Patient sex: M
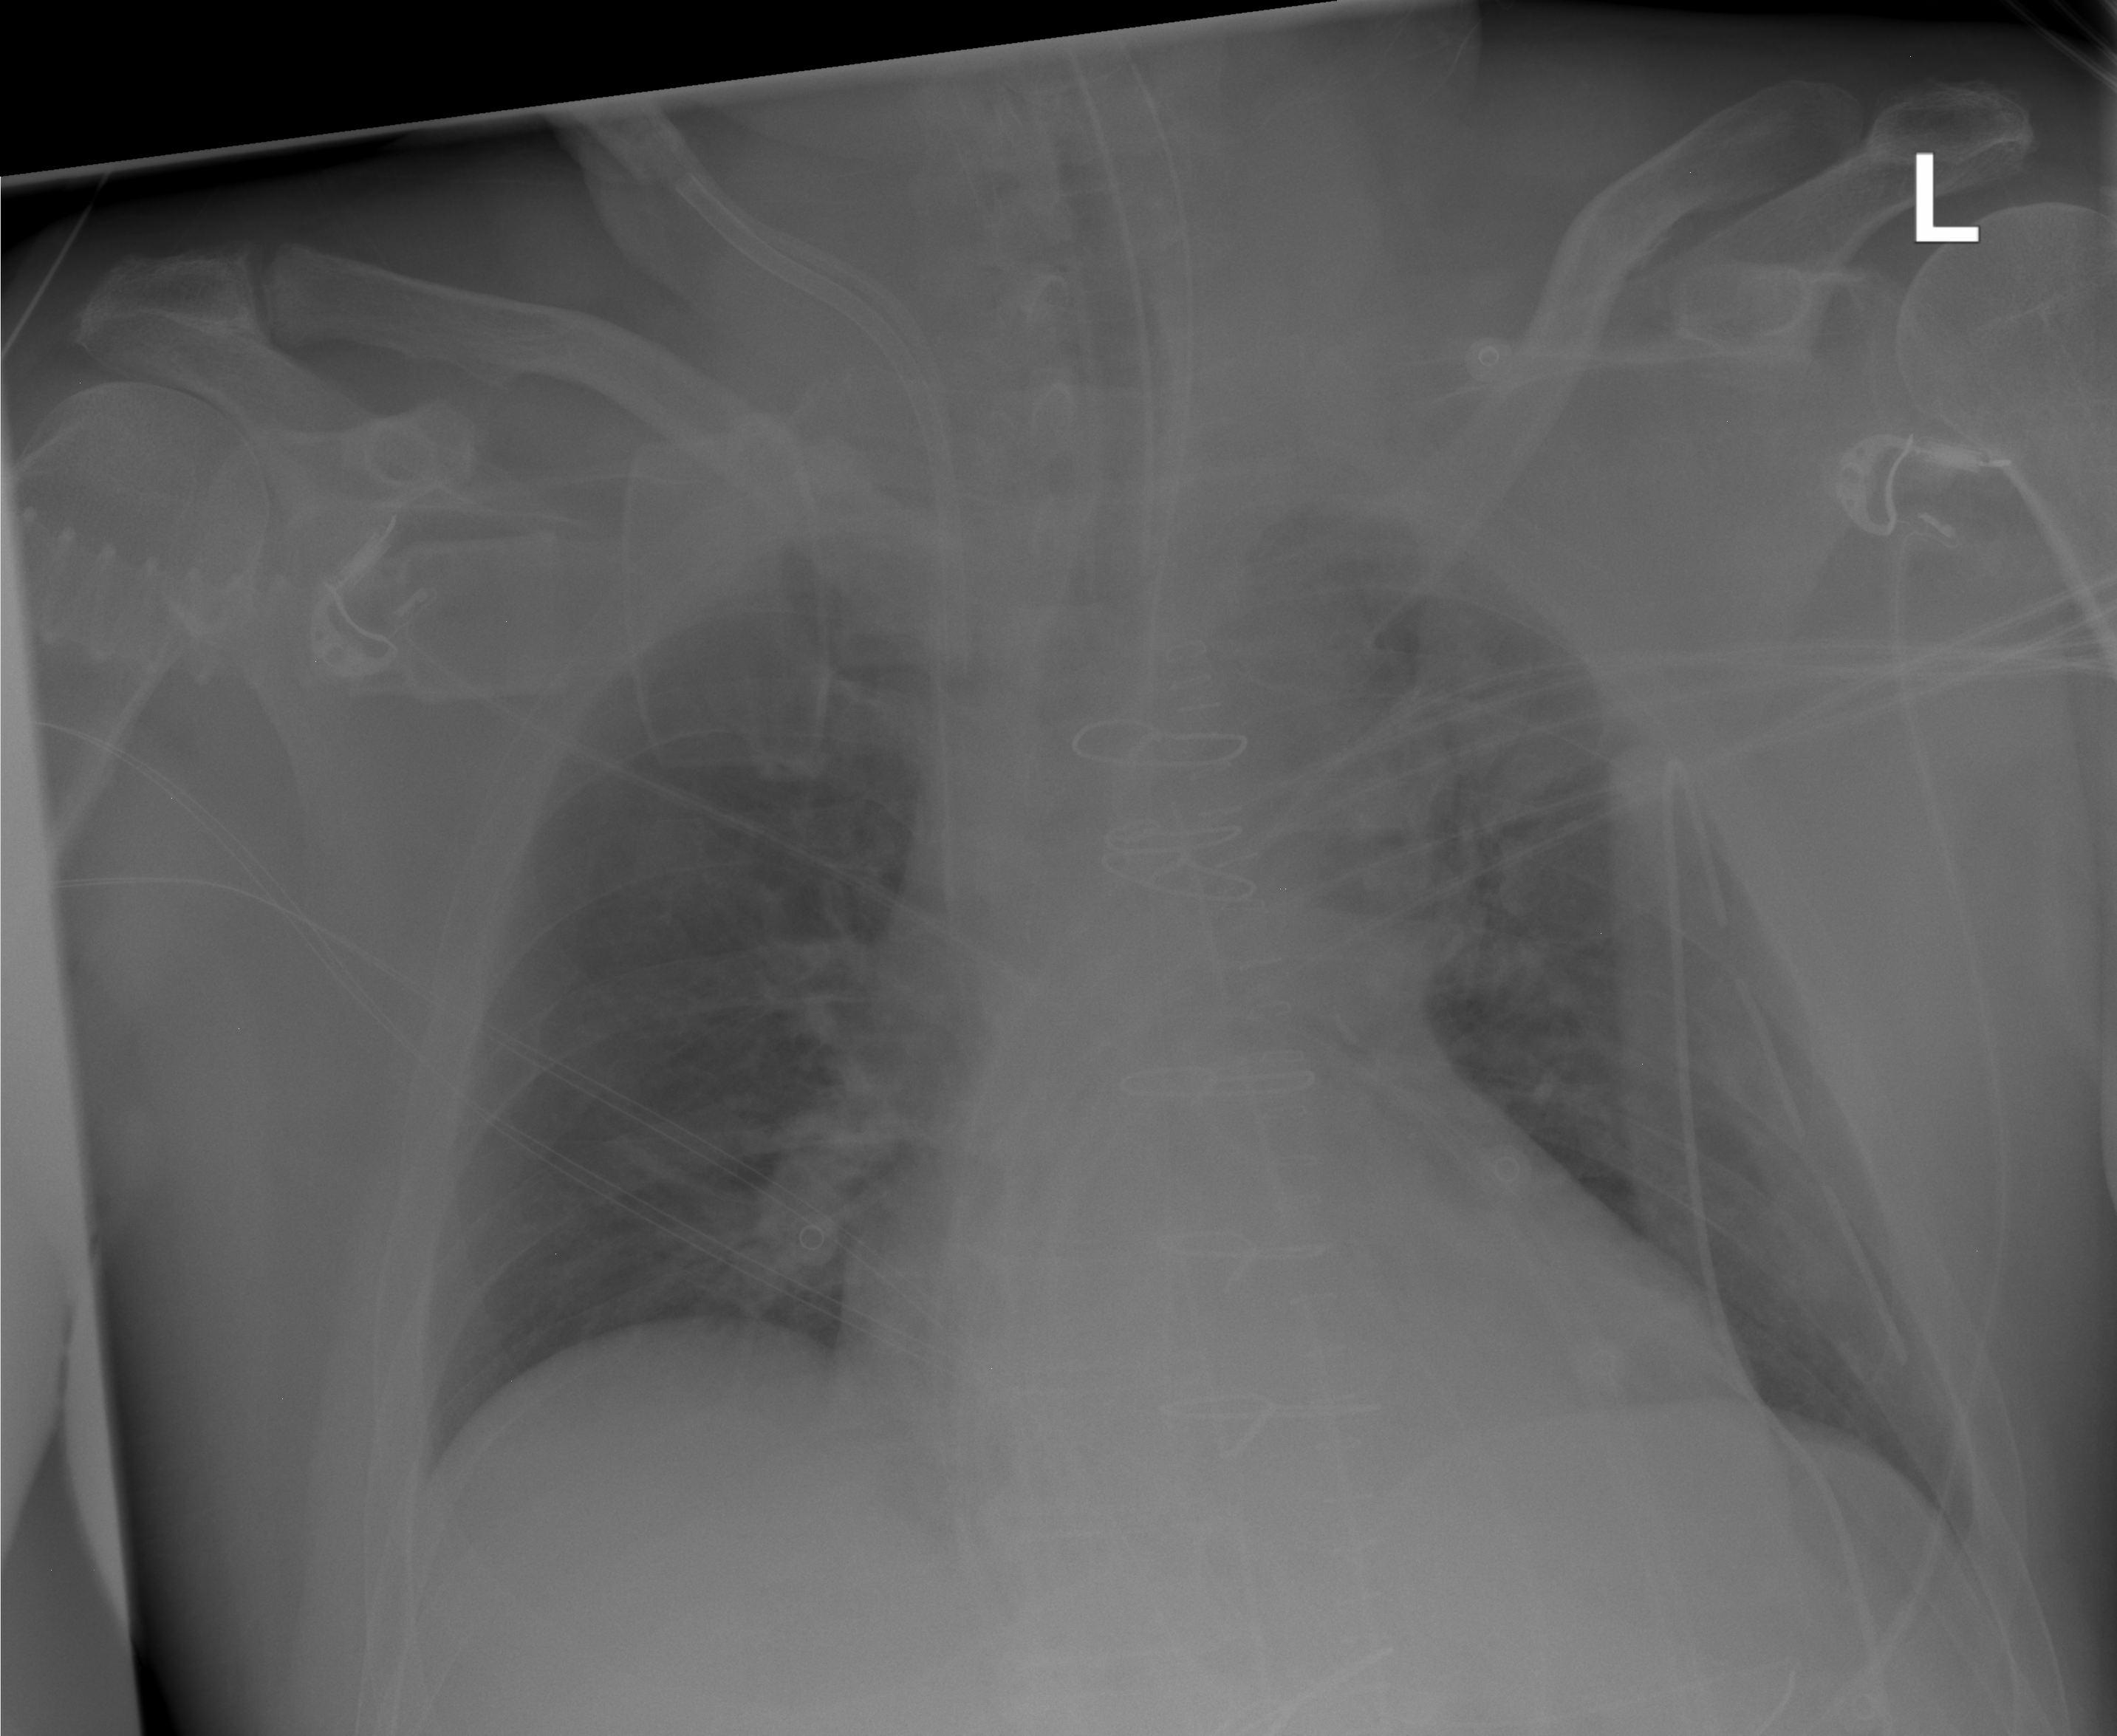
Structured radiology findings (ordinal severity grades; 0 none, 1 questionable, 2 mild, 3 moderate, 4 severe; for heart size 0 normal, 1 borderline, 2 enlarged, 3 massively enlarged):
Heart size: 1
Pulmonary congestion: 0
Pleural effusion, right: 0
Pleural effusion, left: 0
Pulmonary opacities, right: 0
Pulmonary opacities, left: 0
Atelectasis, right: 0
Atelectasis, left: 0